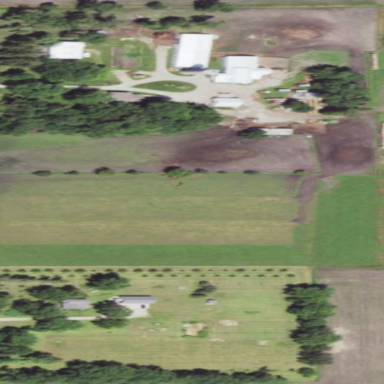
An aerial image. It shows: Farmyard area.